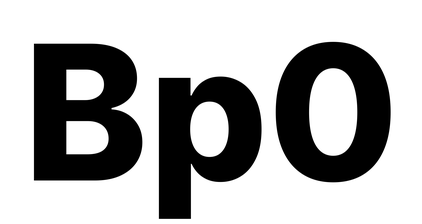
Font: Inter_ExtraBold